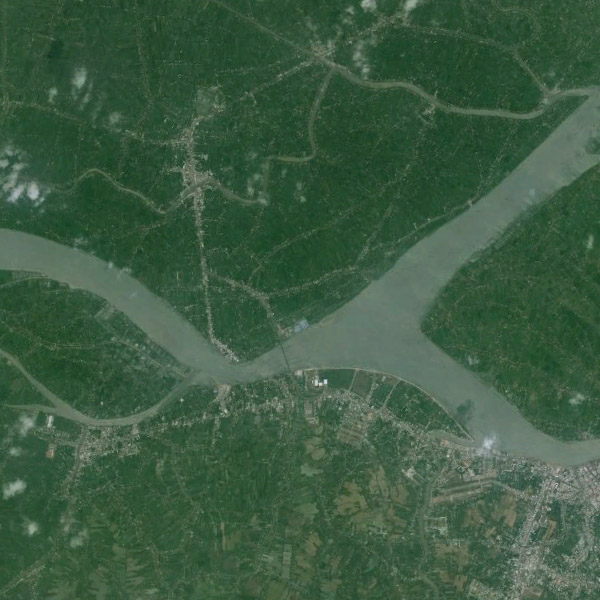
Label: River